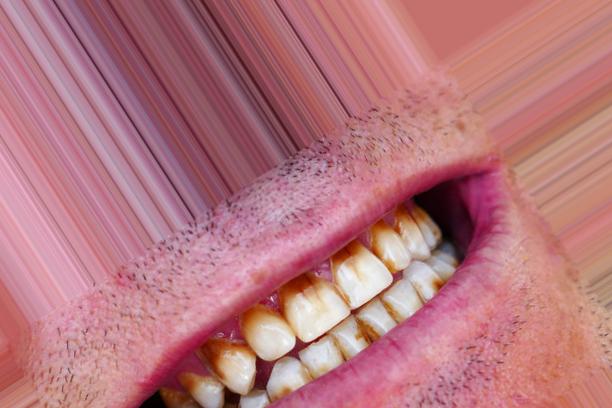
Condition: Tooth Discoloration